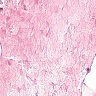
Metastatic tissue present: no